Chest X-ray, PA view. Patient: 63 years old, sex F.
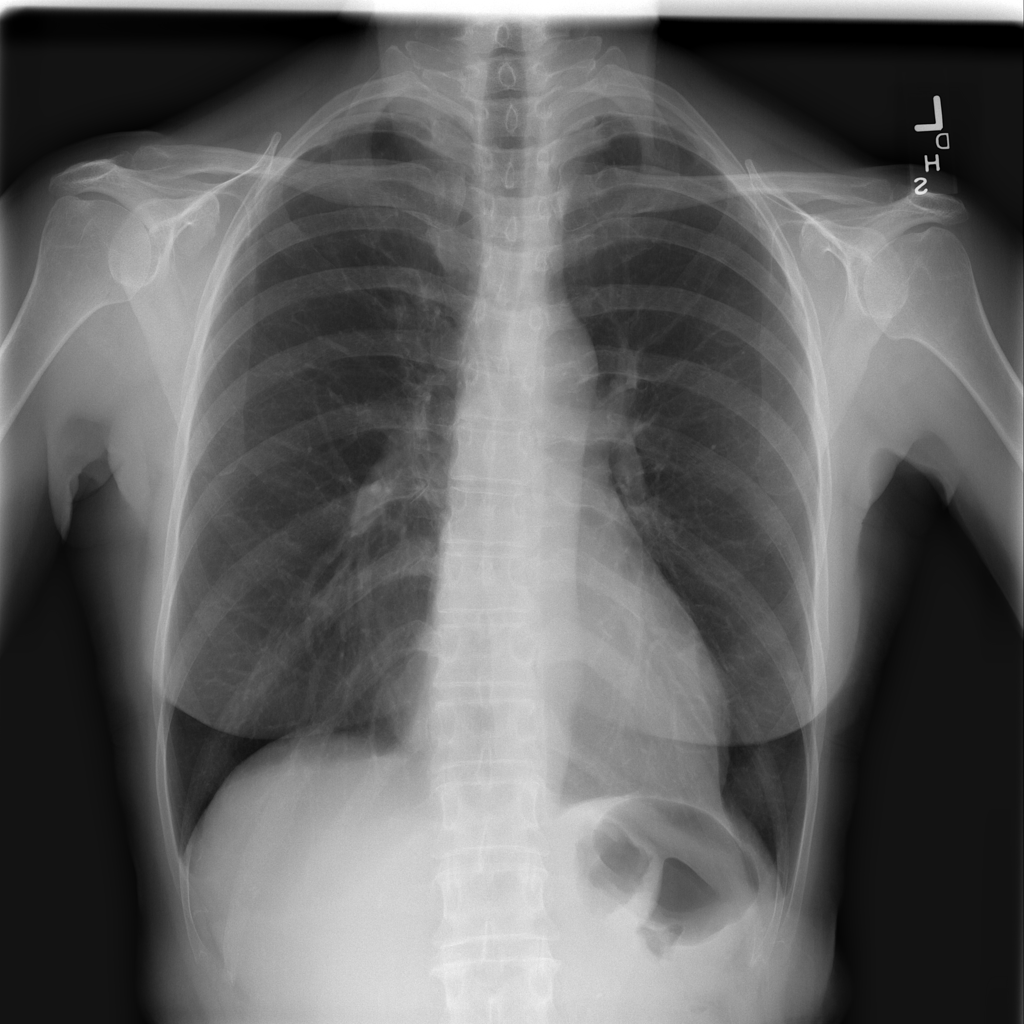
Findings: Infiltration